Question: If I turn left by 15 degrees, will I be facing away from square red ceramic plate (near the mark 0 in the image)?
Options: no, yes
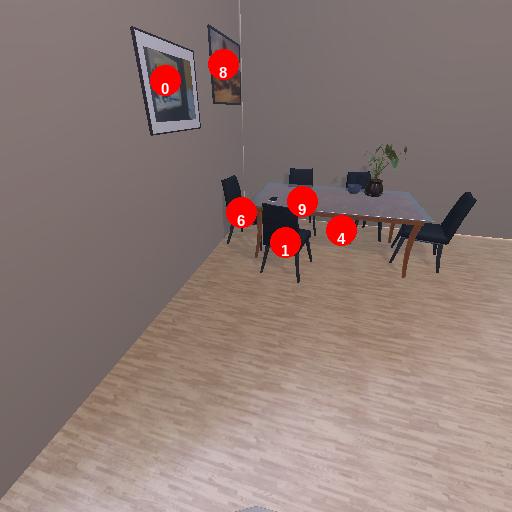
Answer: no